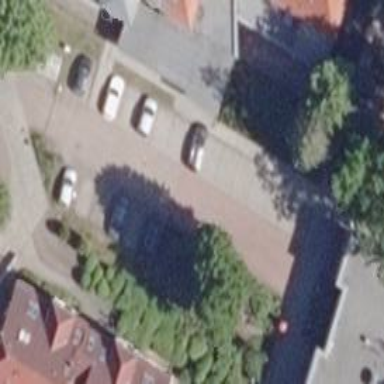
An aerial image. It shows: Parking space specifically designated for customers.